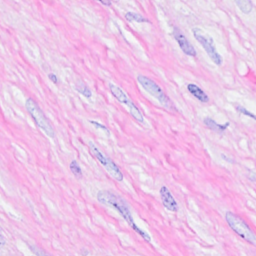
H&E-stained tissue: Breast